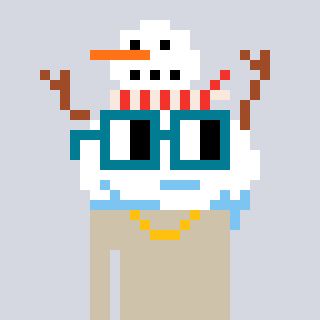
a pixel art character with square dark green glasses, a snowman-shaped head and a bege-colored body on a cool background